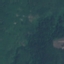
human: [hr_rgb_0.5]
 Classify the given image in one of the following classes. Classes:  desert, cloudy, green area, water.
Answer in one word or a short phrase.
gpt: green area